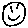
Label: smiley face